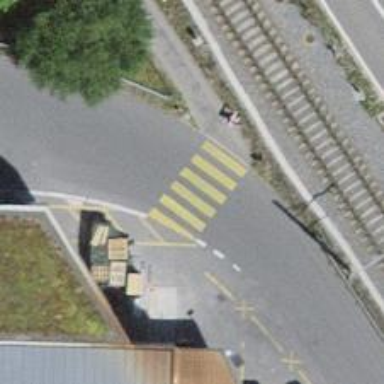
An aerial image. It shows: Uncontrolled road crossing.